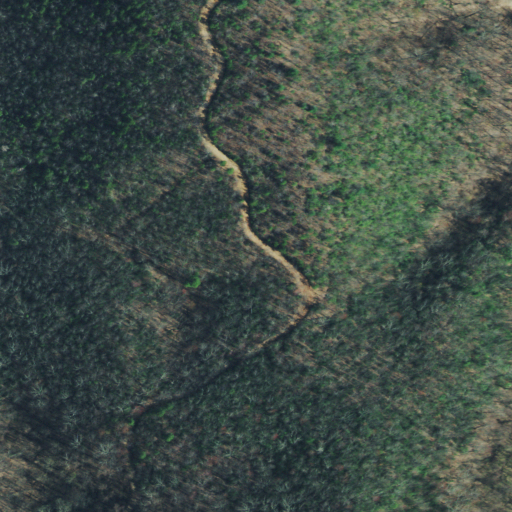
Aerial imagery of mountain in Tennessee named Piney Spur containing mixed forest and deciduous forest